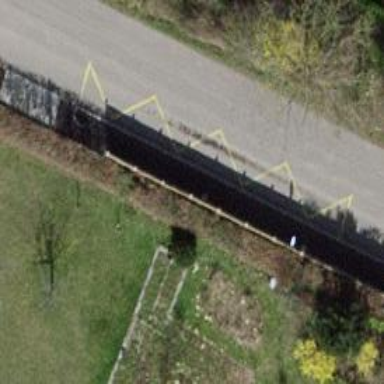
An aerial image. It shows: Bus stop with designated public transport stop position.